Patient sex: M
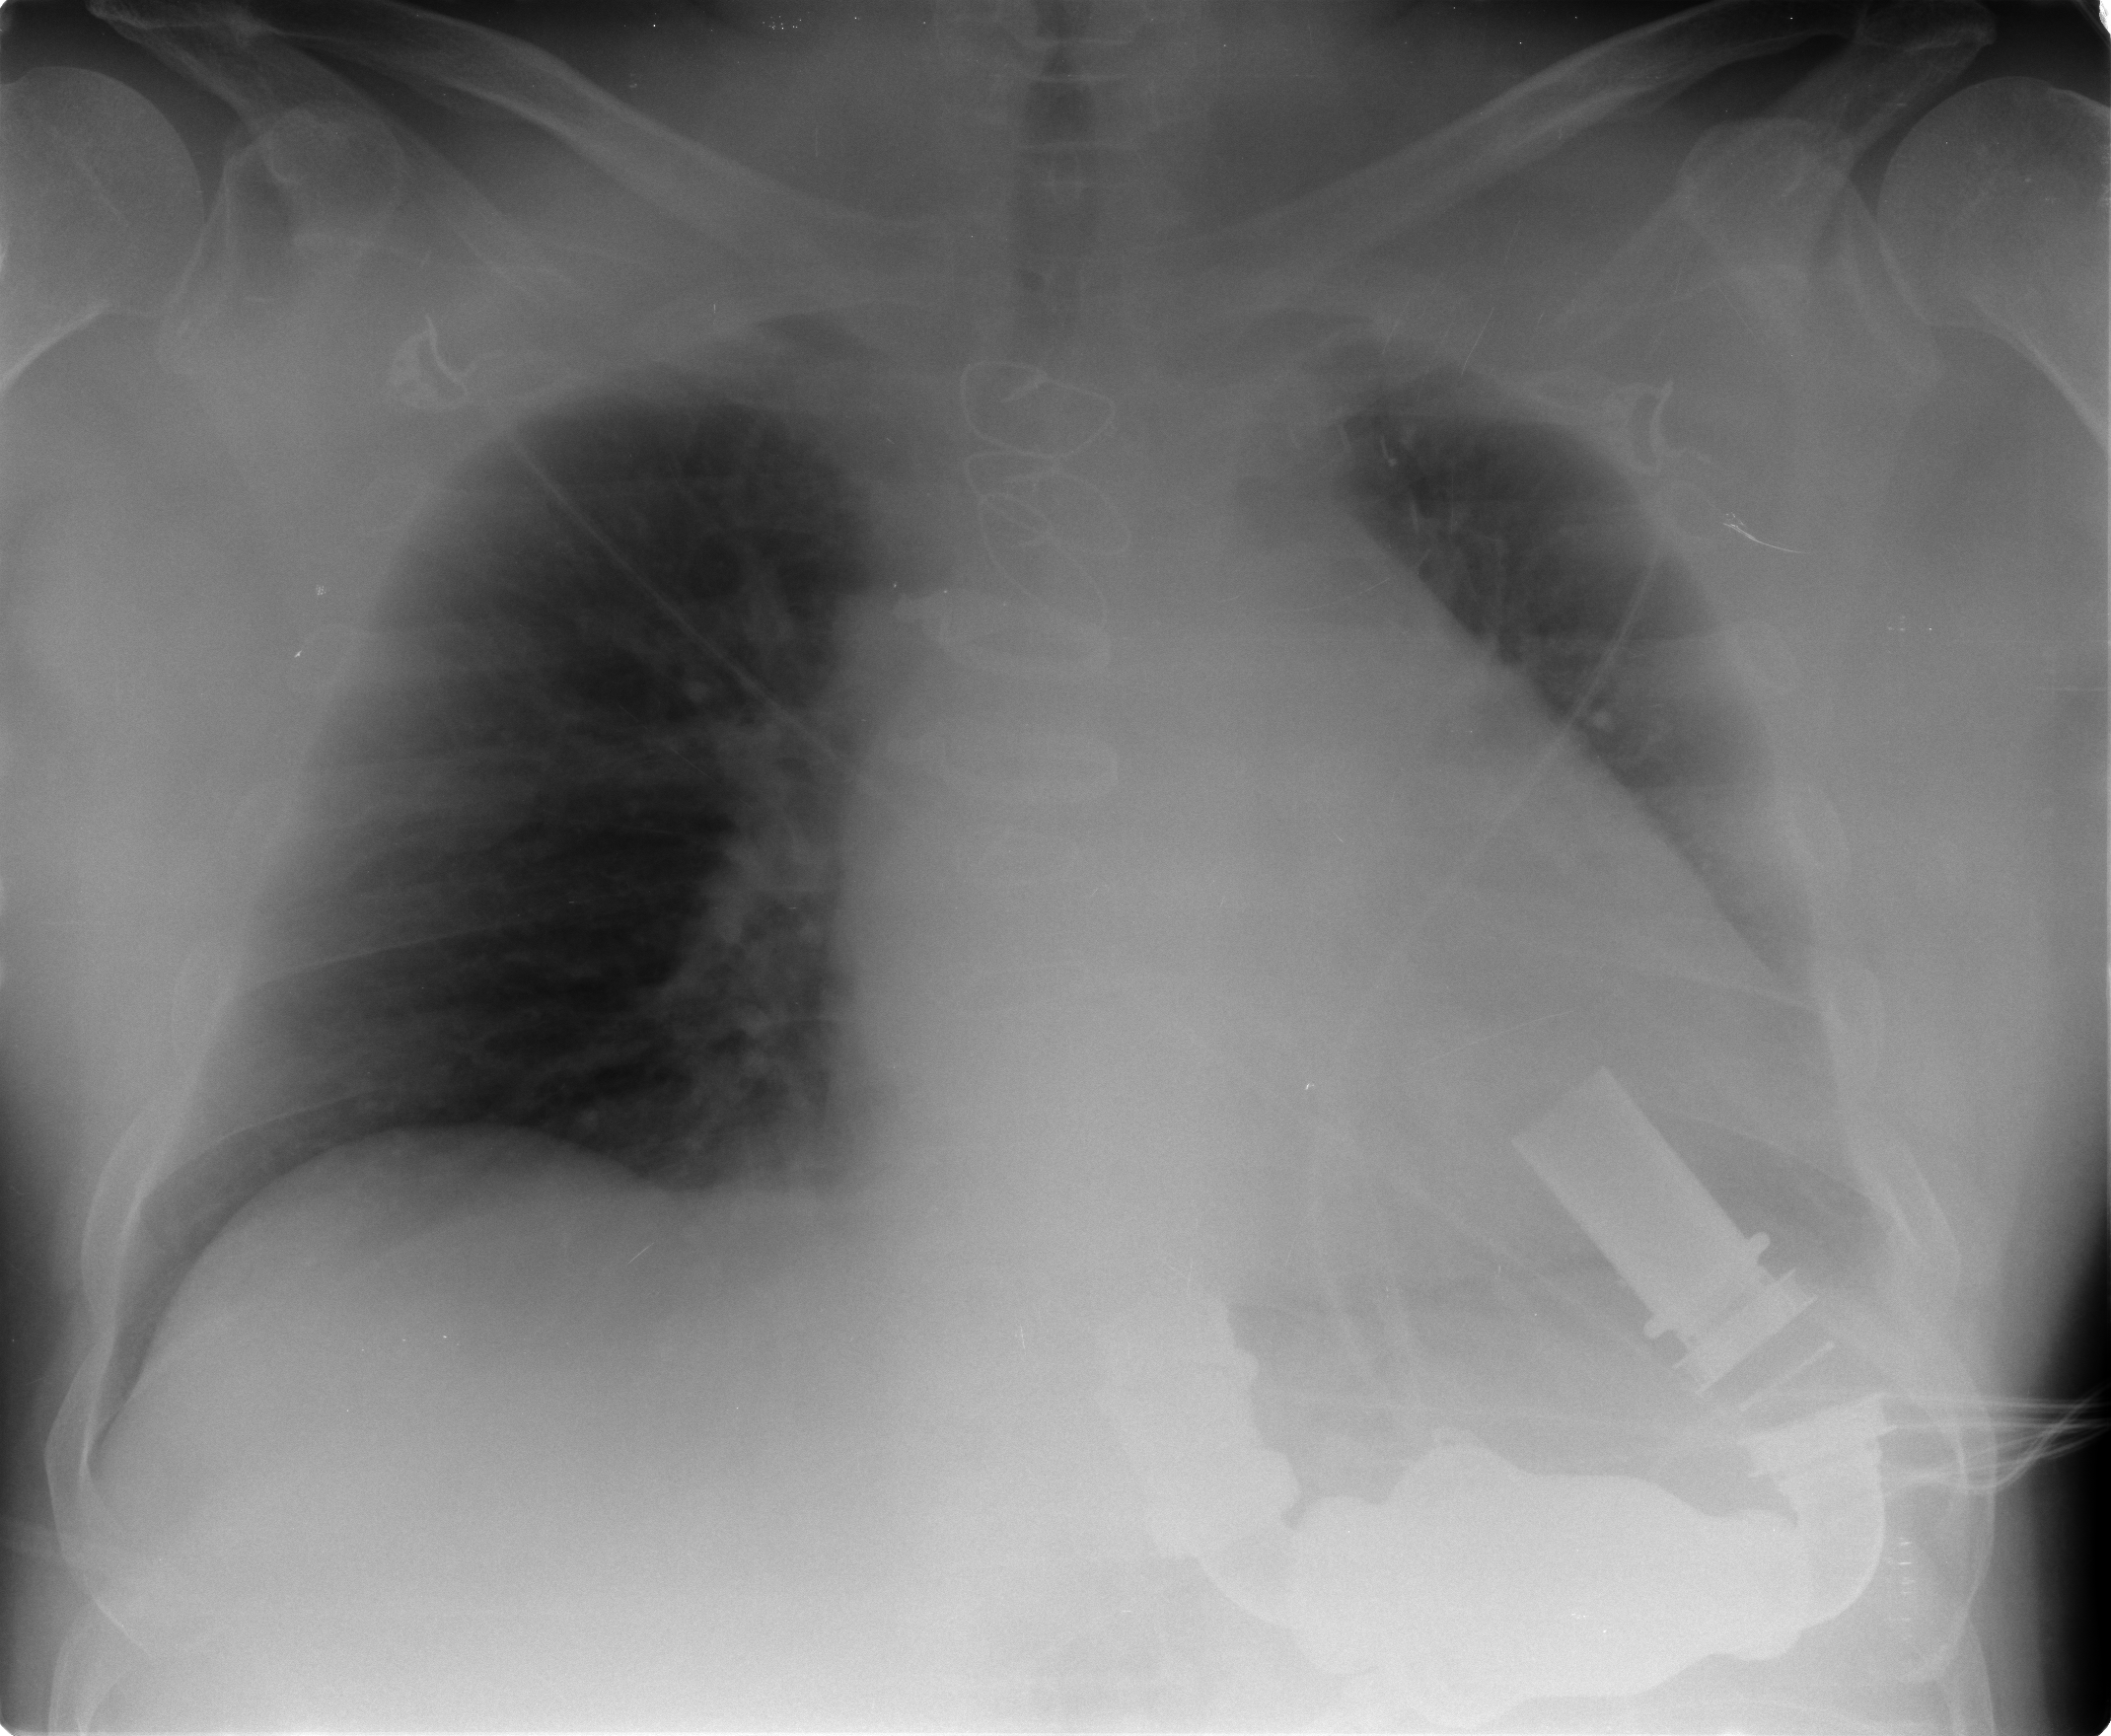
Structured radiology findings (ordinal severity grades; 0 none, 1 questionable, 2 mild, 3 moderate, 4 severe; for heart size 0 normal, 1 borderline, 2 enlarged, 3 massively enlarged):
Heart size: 2
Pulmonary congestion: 1
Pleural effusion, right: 0
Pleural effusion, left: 0
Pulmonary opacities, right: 0
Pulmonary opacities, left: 0
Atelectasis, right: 0
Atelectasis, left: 1